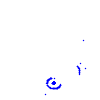
Particle: proton